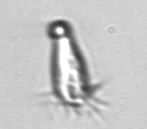
Label: Paratontonia_gracillima